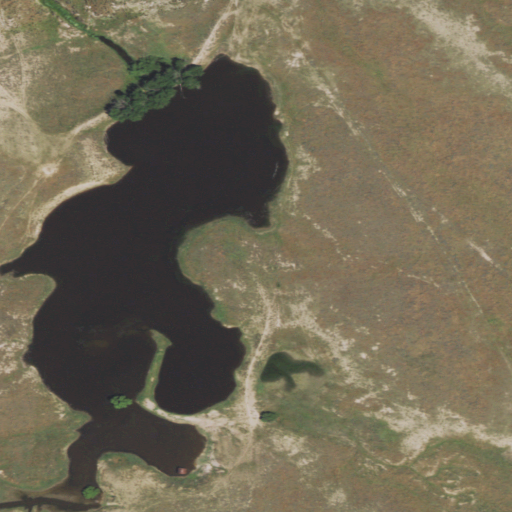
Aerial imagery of valley in Wyoming named Sage Draw containing shrub, grassland, open water, herbaceous wetlands, and open development